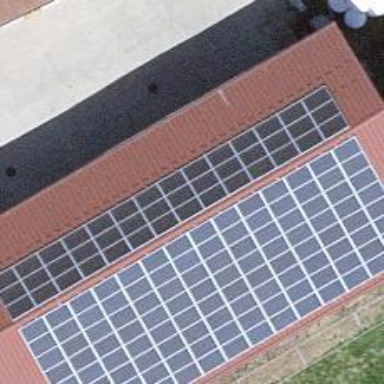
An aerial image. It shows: Solar power generator.